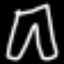
Label: pants